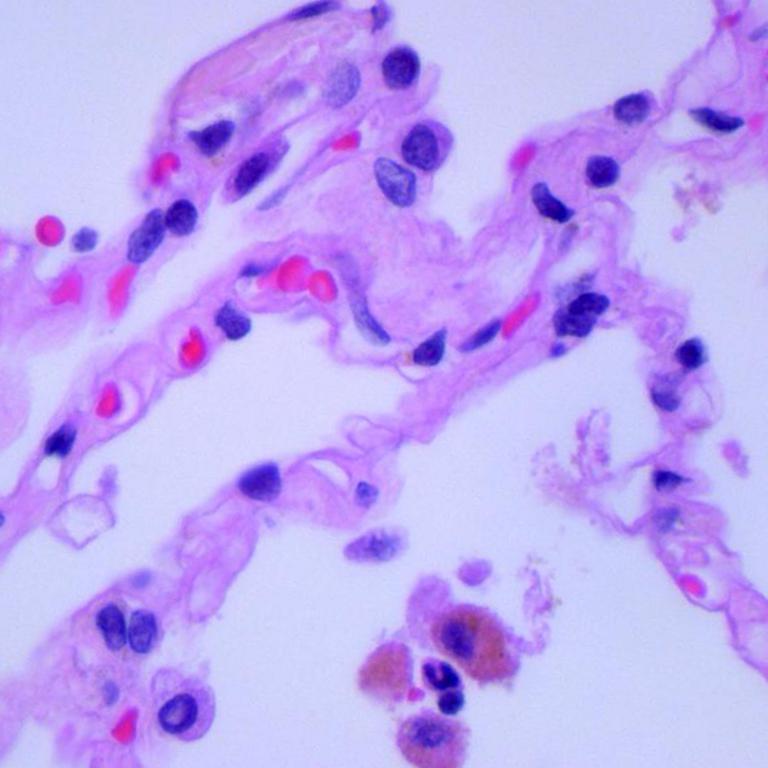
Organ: lung
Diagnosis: benign